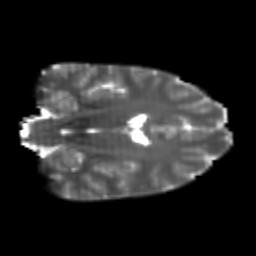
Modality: T2w
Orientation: coronal
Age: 23
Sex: female
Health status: healthy
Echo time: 0.074 s